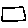
Label: square